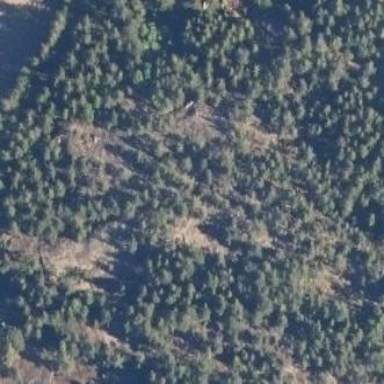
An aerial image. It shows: Evergreen needle-leaved forest.